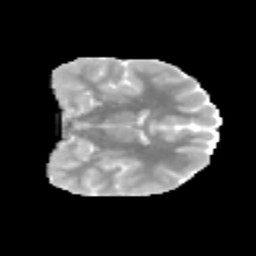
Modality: MD
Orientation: coronal
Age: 13
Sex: male
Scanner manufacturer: siemens
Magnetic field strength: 3 T
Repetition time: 3.8 s
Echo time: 0.07 s